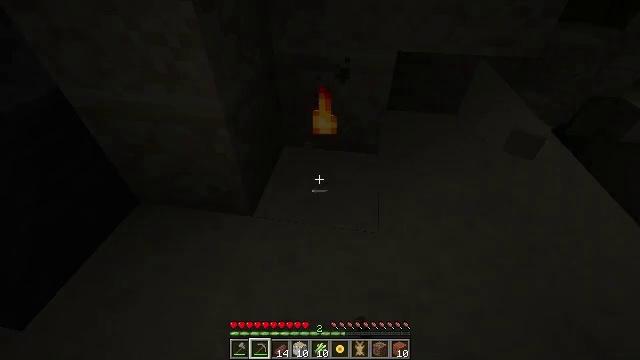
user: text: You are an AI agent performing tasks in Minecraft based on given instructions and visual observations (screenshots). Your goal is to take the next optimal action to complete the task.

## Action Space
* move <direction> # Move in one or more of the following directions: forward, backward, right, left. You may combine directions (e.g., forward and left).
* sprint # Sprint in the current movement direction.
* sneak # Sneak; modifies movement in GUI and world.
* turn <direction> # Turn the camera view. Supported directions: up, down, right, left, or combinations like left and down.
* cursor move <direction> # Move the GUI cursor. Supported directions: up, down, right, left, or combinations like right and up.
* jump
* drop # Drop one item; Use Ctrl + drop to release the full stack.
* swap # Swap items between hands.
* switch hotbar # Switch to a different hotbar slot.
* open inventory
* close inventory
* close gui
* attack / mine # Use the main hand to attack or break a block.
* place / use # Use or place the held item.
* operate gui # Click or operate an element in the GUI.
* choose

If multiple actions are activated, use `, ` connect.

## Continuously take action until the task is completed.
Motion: motion action
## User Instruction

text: Mine the torch on the wall.
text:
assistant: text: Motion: no_op